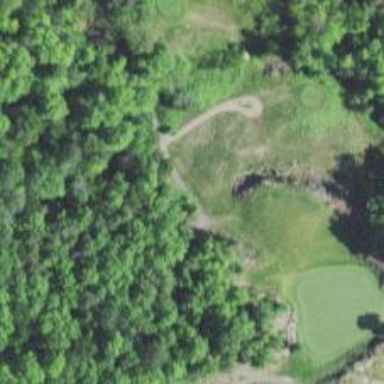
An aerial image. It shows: Asphalt path designated as golf cartpath.